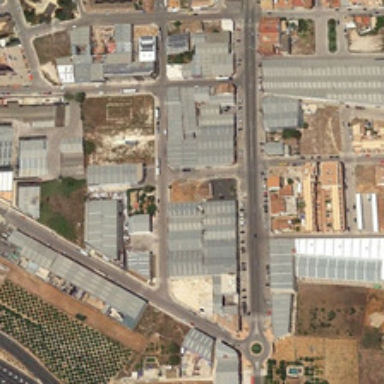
Many buildings are in an industrial area .